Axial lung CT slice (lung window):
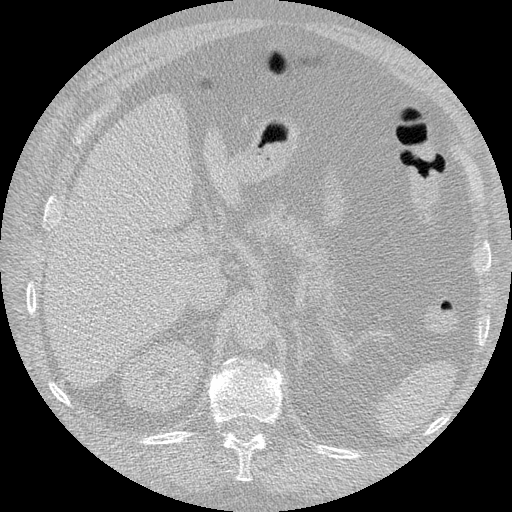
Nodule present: no